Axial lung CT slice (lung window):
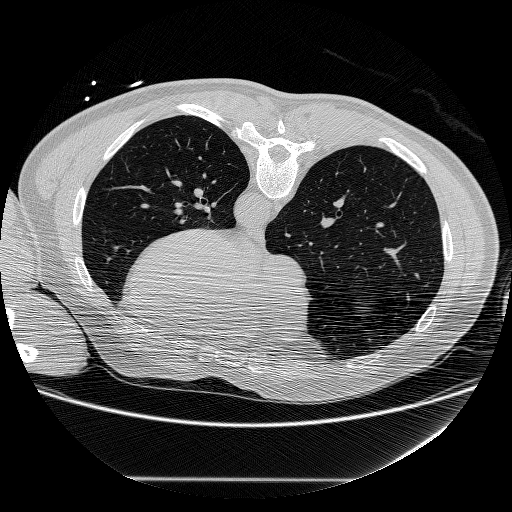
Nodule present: no